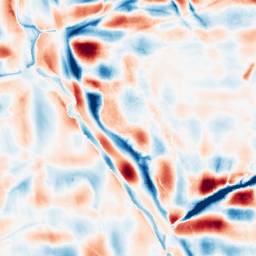
Category: wavelet
Decomposition family: wavelet_dwt
Decomposition parameters: wavelet: db4
level: 5
Upsampling method: regularized
Upsampling parameters: scale: 4
lambda_reg: 0.01
Upsampling scale: 4